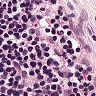
Metastatic tissue present: no